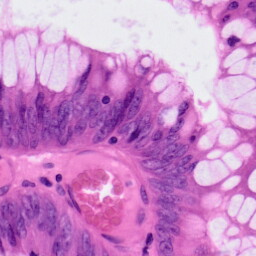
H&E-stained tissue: Colon